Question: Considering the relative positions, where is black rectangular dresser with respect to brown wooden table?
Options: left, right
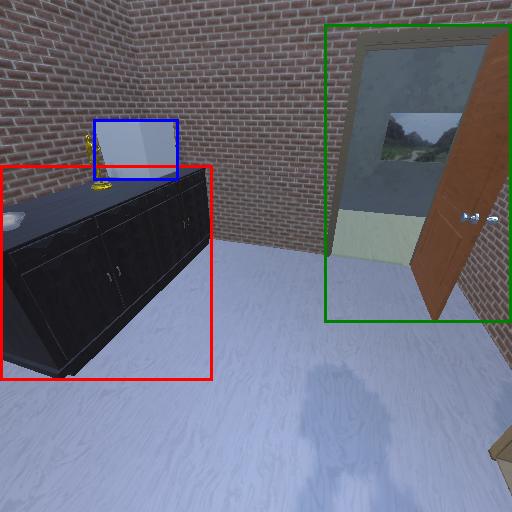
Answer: left